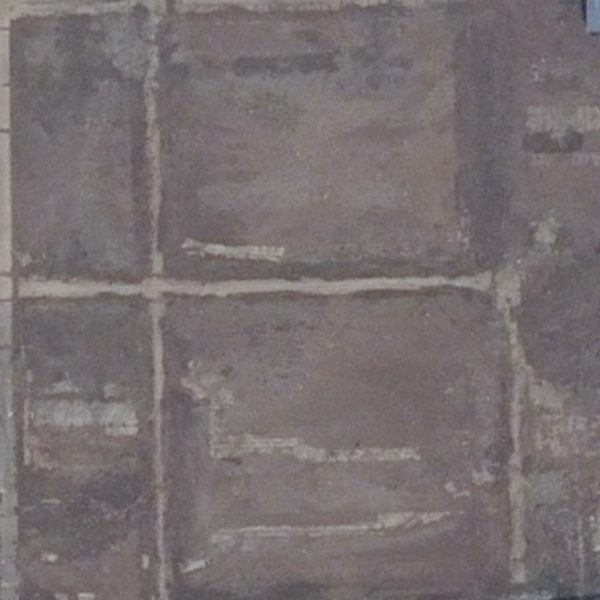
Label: BareLand